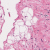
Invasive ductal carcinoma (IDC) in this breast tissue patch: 0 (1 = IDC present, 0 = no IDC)